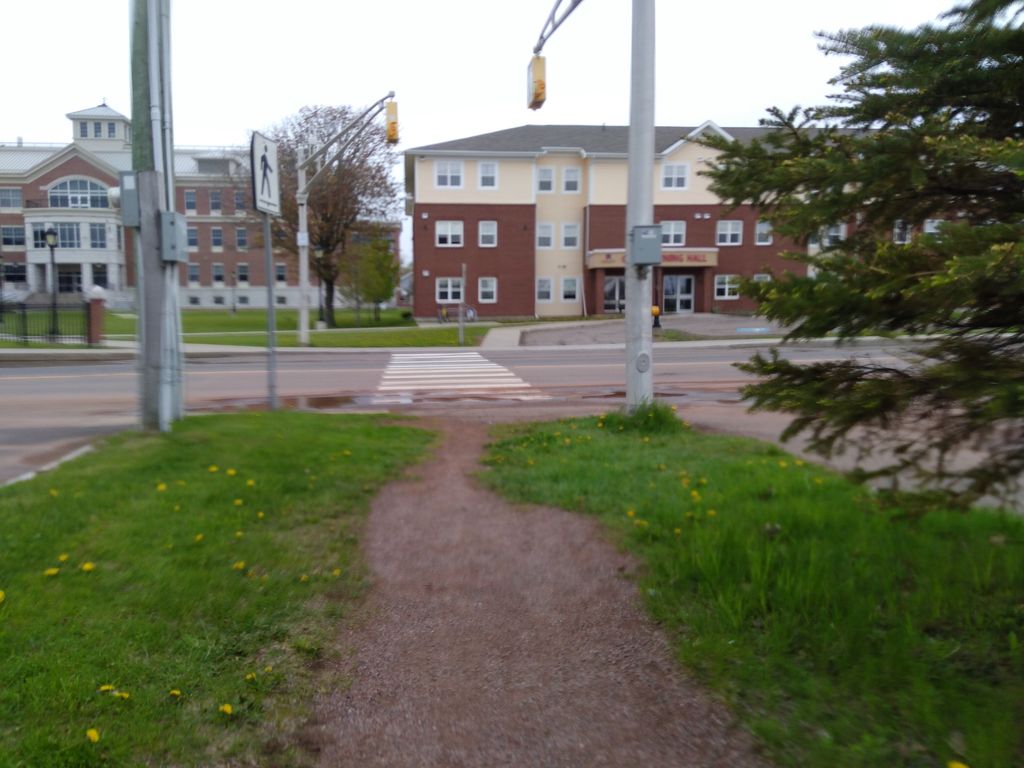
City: charlottetown